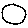
Label: circle